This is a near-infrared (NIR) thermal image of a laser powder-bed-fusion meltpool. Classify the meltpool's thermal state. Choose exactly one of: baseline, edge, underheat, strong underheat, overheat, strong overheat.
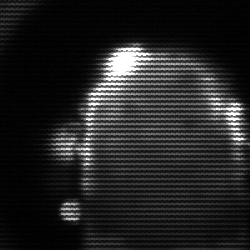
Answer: baseline